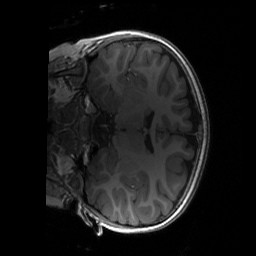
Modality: T1w
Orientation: coronal
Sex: female
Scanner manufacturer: siemens
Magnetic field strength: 3 T
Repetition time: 1.9 s
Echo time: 0.00243 s